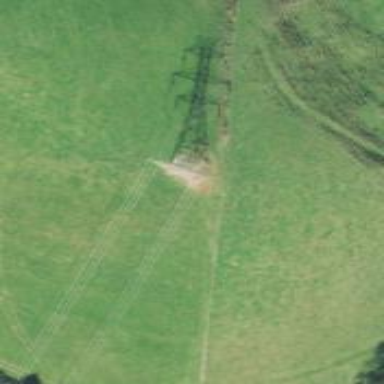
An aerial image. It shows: Lattice structure tower used for power distribution.